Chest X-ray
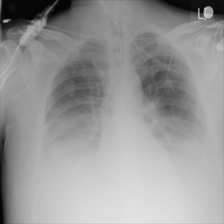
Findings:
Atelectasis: positive
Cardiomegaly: negative
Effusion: positive
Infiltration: negative
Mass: negative
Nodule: negative
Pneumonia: negative
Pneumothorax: negative
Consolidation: negative
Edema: negative
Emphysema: negative
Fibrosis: negative
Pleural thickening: negative
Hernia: negative